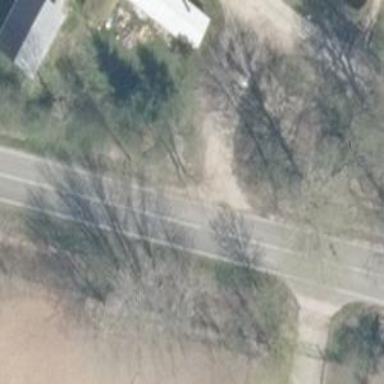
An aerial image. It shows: Secondary road with asphalt surface.